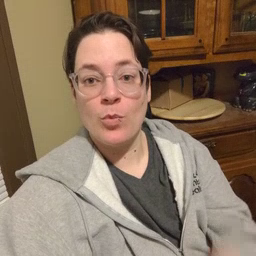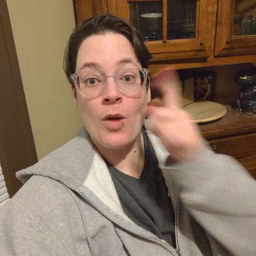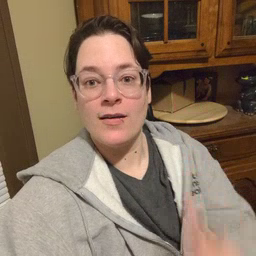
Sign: wake